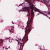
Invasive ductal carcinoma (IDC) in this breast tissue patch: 1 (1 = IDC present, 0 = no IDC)